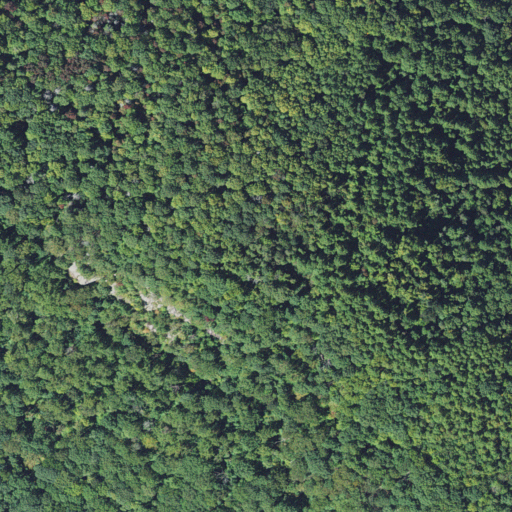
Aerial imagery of mountain in North Carolina named Rich Mountain containing deciduous forest and mixed forest